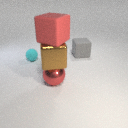
large red rubber cube above large brown metal cube